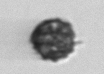
Label: coccolithophorid